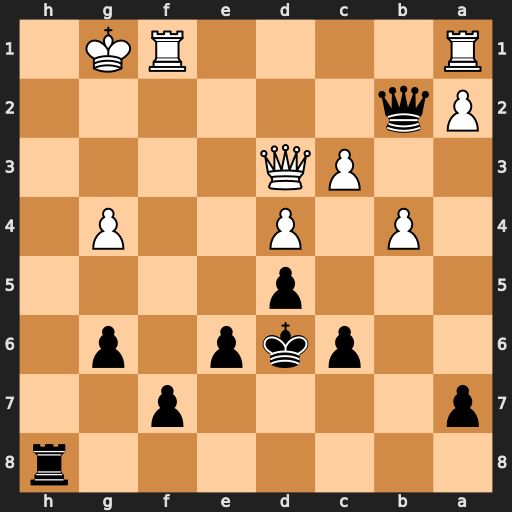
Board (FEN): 7r/p4p2/2pkp1p1/3p4/1P1P2P1/2PQ4/Pq6/R4RK1
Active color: b
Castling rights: -
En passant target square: -
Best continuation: Qh2#